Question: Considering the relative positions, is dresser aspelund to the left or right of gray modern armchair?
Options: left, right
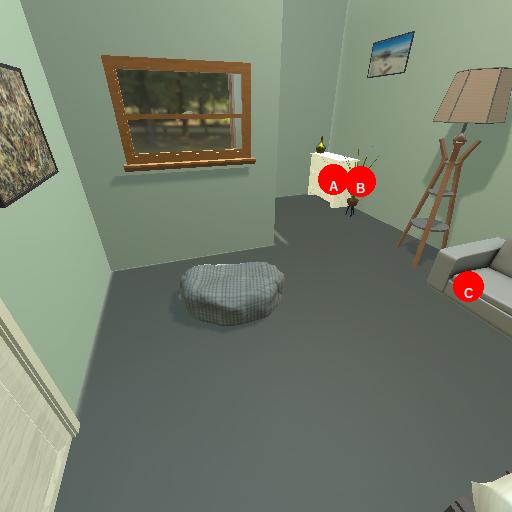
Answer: left